Question: I have an ajax ActionLink. It works pretty well:
'''
@Ajax.ActionLink("Supprimer", "RemovePersonToKeepInformed", "General", new { keepInformedPersonId = item.KeepInformedPersonId }, new AjaxOptions { Confirm = @UserResource.KeepInformedPersonRemoveConfirmation, HttpMethod = "Delete", OnSuccess = "JsonDelete_OnSuccess" })
'''
Now I would like to show it like a button. Here is what I do:
'''
<span class="button">
@Ajax.ActionLink("Supprimer", "RemovePersonToKeepInformed", "General", new { keepInformedPersonId = item.KeepInformedPersonId }, new AjaxOptions { Confirm = @UserResource.KeepInformedPersonRemoveConfirmation, HttpMethod = "Delete", OnSuccess = "JsonDelete_OnSuccess" })
</span>
$('.button').button();
'''
It works only if the user click on the text 'Supprimer'. It doesn't work if the user click anywhere in the button.

How can I fix it in order to allow the user to click anywhere in the button to trigger the ajax?
Thanks.
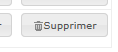
Answer: Apply the 'button' class to the '<a>' tag itself by adding ', new { @class = "button" }'.